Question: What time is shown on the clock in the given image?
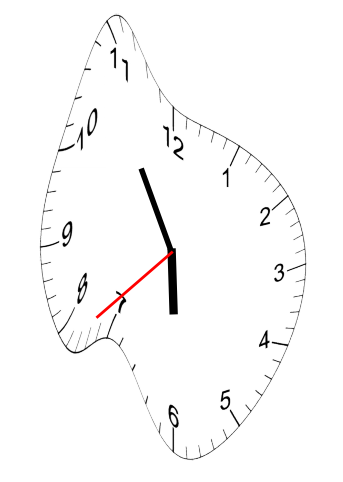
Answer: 05:54:38